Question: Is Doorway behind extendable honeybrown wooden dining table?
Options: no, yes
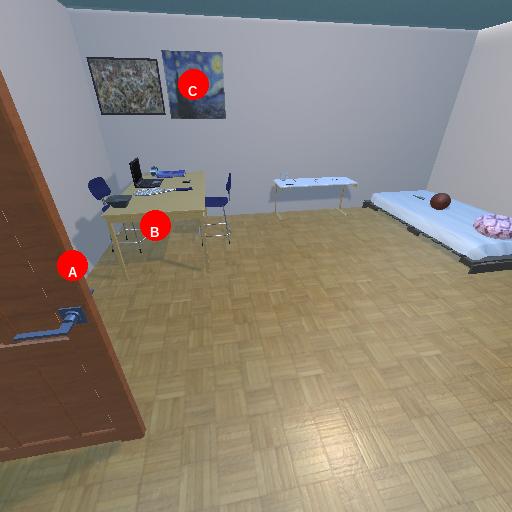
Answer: no